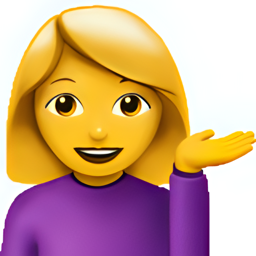
Name: information desk person
Emoji: 💁
Group: People & Body
Sub-group: person-gesture